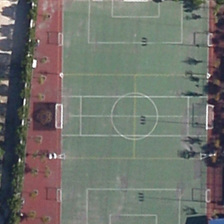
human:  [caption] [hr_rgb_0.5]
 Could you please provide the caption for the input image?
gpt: most regions of the playground are covered with green grasses .

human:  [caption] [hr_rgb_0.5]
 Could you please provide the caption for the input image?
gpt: many green trees are around a football field .

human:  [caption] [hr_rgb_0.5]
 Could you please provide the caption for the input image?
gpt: many green trees are around a football field .

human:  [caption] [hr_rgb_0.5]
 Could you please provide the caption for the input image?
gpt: most regions of the playground are covered with green grasses .

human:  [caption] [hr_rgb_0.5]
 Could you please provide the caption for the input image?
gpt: many green trees are around a football field .